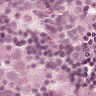
Metastatic tissue present: yes